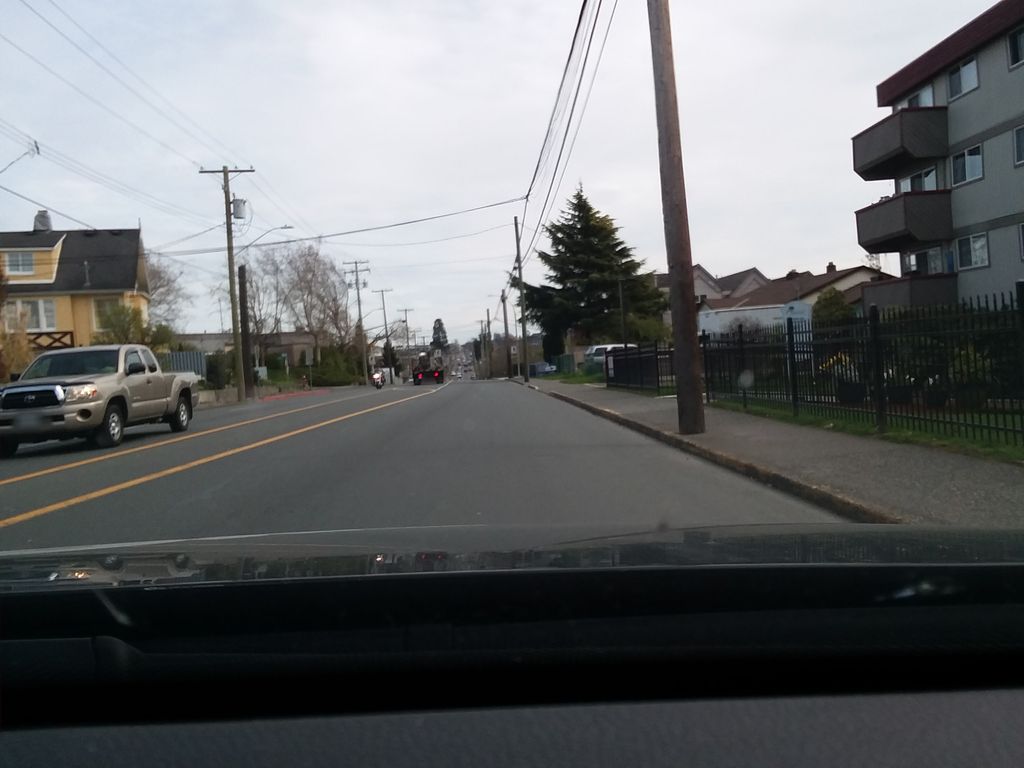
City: victoria